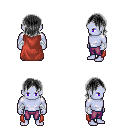
a pixel art fantasy rpg character, male body template, dark elf, purple skin, maroon cape, magenta pants, gray long bangs hairstyle, white cloth bandages, four views (front, back, left, right), 2x2 character sprite sheet, small pixel art, hard edges, no anti-aliasing